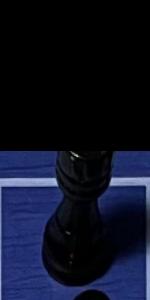
Label: Rook_Black